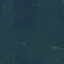
Land use / land cover: Forest